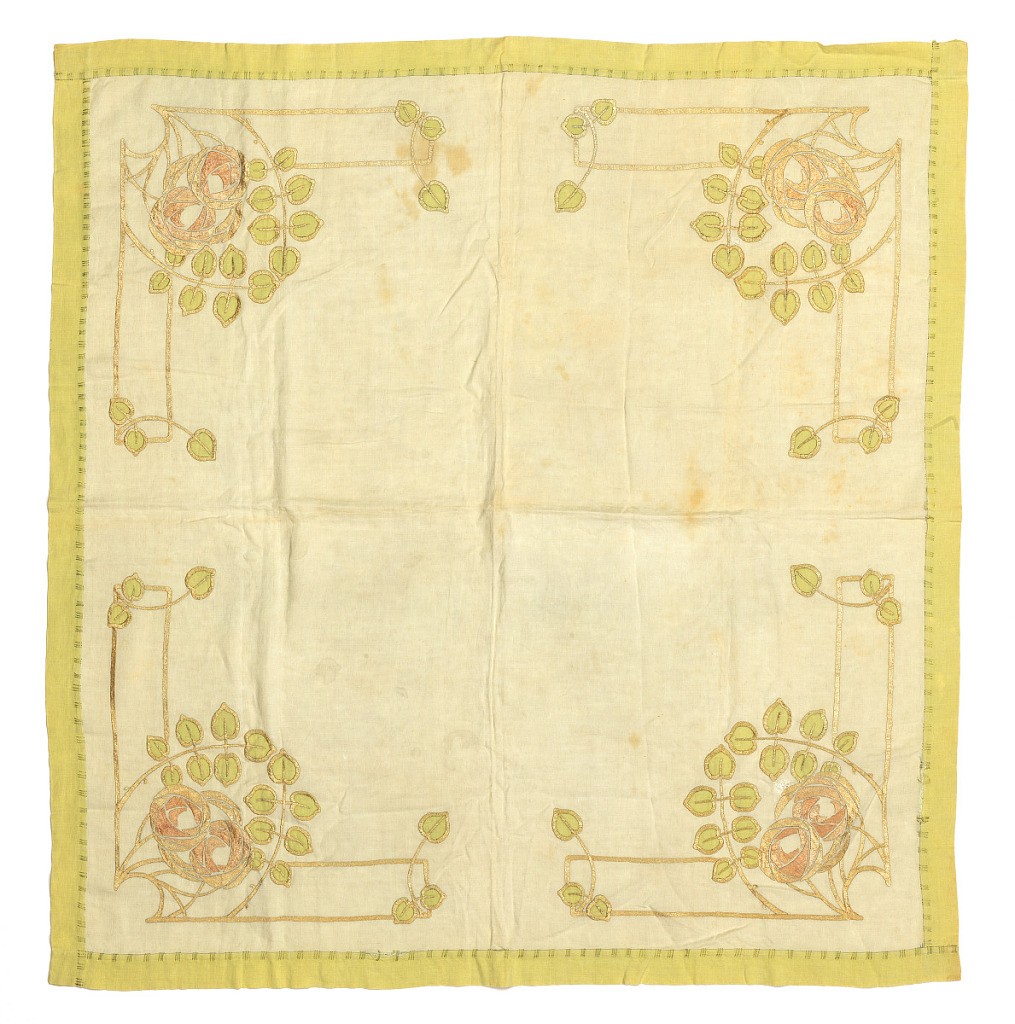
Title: Tablecloth
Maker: Unknown
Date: ca. 1900
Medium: linen, cotton Technique: embroidered on plain weave
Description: Square off-white tablecloth has in each corner two stylized pink roses with pale yellow-green spade-shaped leaves. Roses reminiscent of the Glasgow rose design.